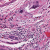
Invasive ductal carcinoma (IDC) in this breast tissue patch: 0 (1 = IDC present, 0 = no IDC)